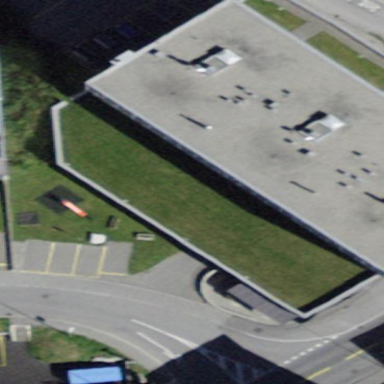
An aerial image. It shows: Building with flat roof.